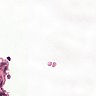
Metastatic tissue present: no